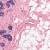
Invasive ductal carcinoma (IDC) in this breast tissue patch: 0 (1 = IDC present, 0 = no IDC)